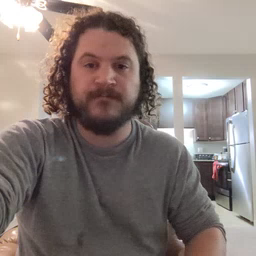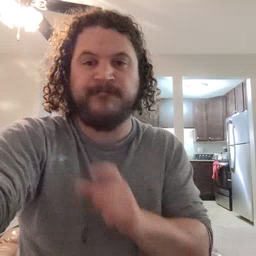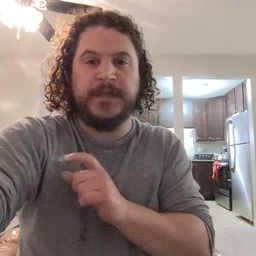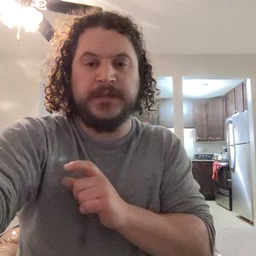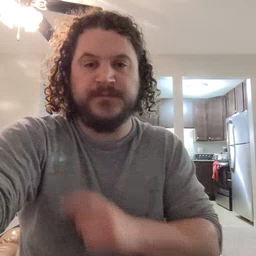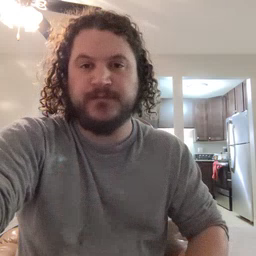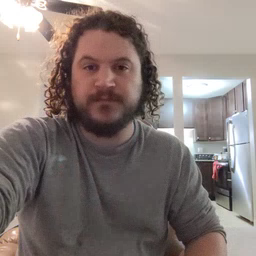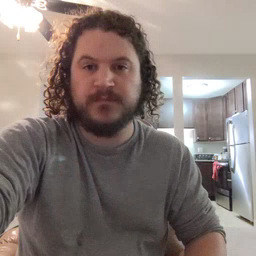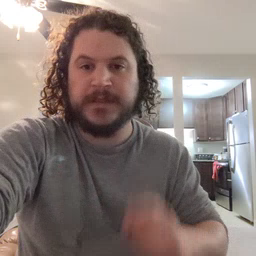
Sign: police